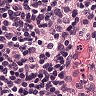
Metastatic tissue present: no